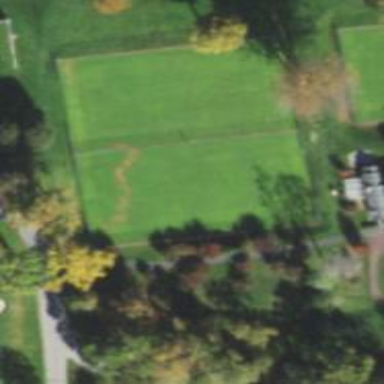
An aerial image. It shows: Lush grassy golf green.